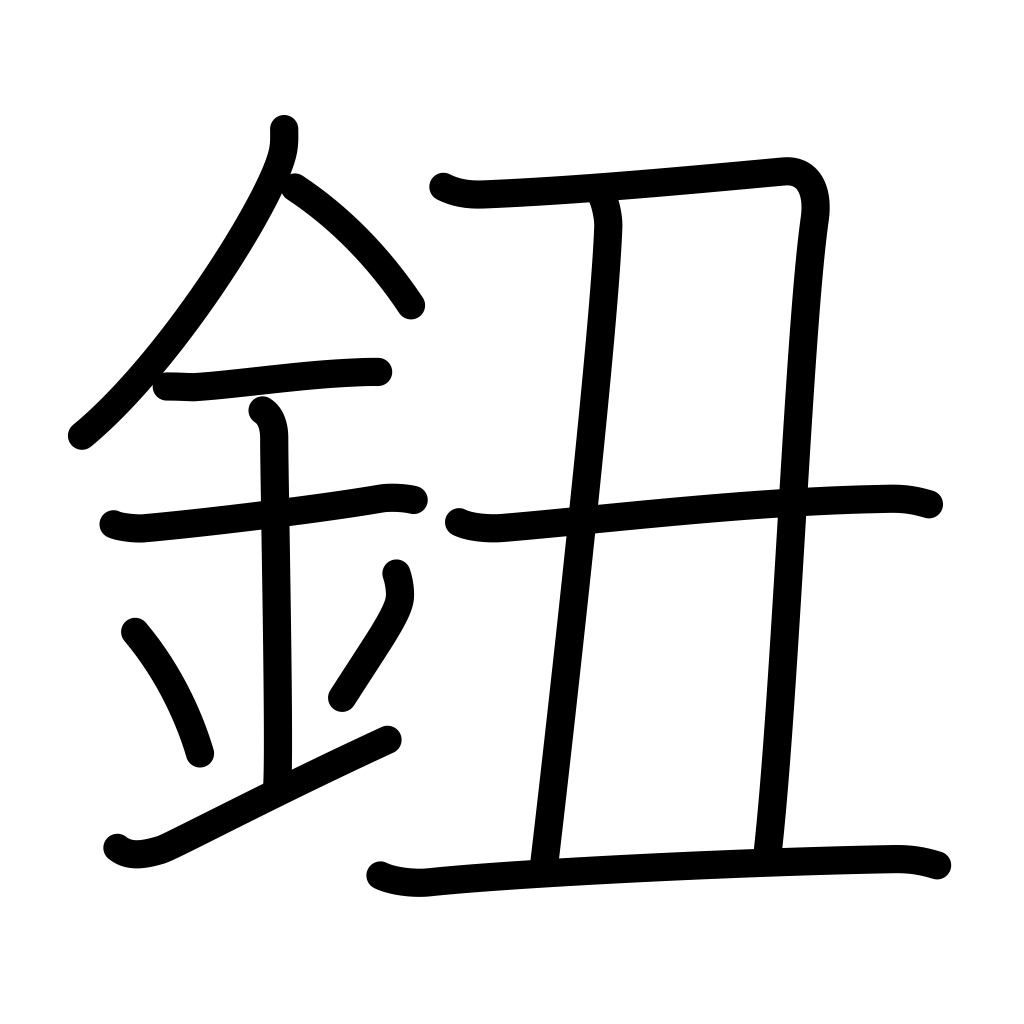
Meaning: button